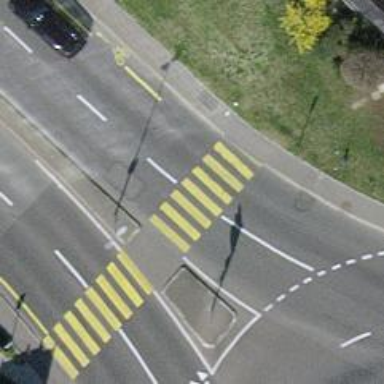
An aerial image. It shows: Zebra crossing on the road.